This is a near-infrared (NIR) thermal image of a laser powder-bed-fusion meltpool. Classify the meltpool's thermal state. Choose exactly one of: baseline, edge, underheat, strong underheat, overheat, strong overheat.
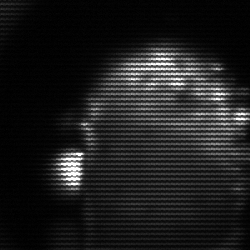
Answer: baseline